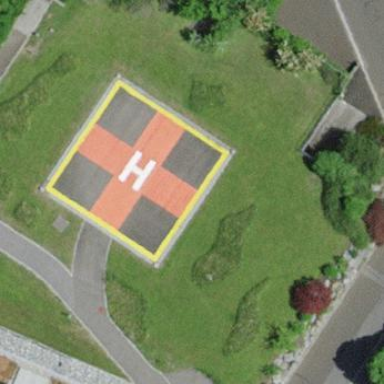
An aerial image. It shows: Image of helipad at airport.